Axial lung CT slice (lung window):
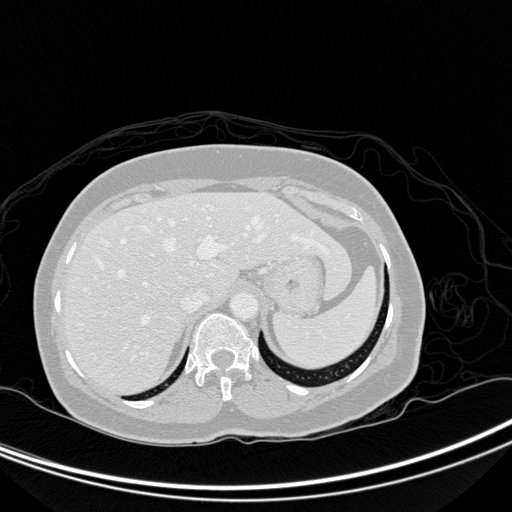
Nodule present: no